Field crop: maize
Growth stage: 1
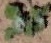
Species: chenopodium